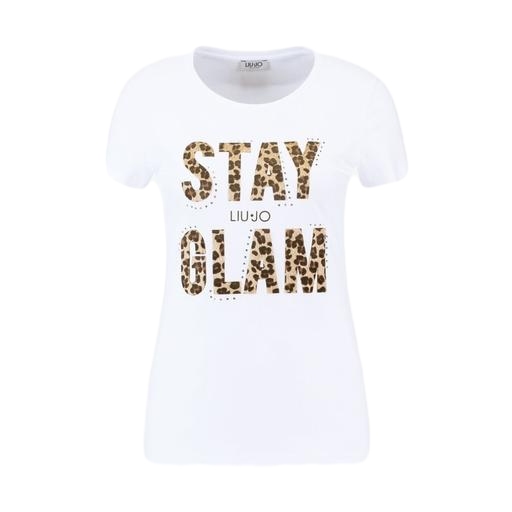
white printed t-shirt, white graphic t-shirt only macy, t-shirt wild print, white background